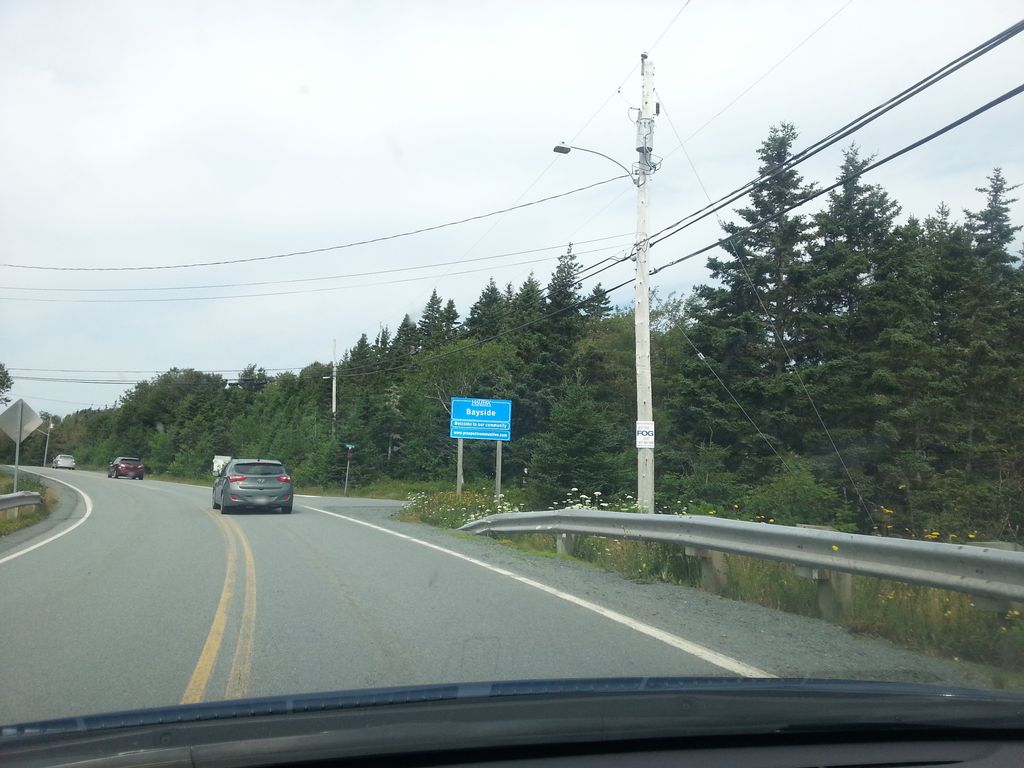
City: halifax